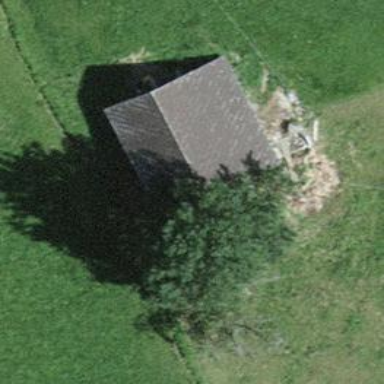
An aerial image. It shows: Rural barn.